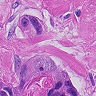
Metastatic tissue present: yes